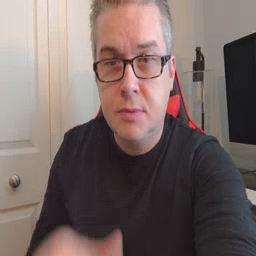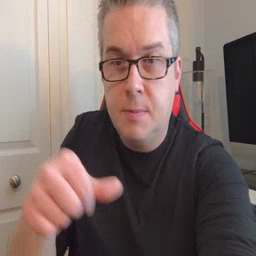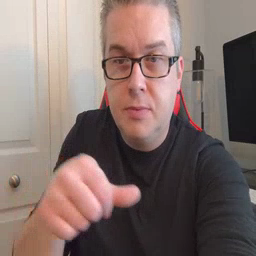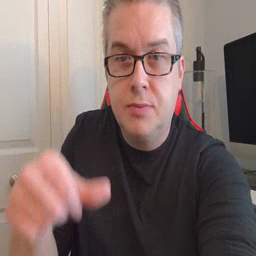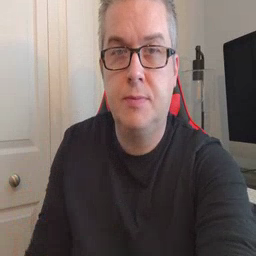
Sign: puzzle